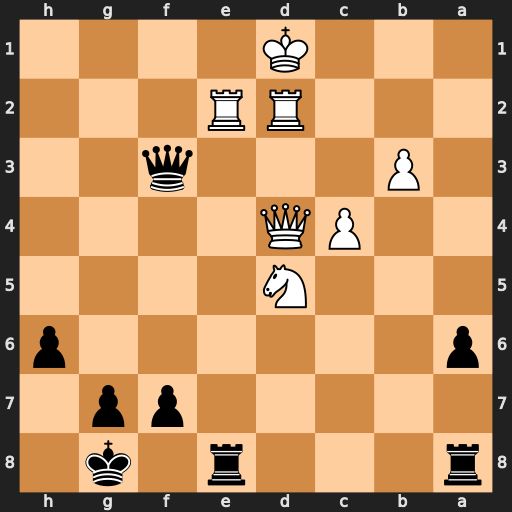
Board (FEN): r3r1k1/5pp1/p6p/3N4/2PQ4/1P3q2/3RR3/3K4
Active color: b
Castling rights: -
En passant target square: -
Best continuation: Qf1+ Kc2 Rxe2 Rxe2 Qxe2+